Question: I've got a web project using TypeScript that has some reasonably complex requirements for the compiled output files. So for instance, I need all the *.ts files in one directory to compile down to one single .js file, and all the *.ts files in another directory to compile down to a different .js file. (It's more complex than that, but you get the idea.)
I've been able to get this working using the tsc.exe command-line, using input files and what-not, but I'd like to be able to use MSBuild .targets files - among other things, using tsc.exe from the command-line seems to be pretty poorly supported on continuous integration servers, where it can be located who-knows-where, and certainly isn't likely to be in the path.
According to this answer <URL>, it seems like I should be able to do this using custom build targets. So I've created a custom version of Microsoft.TypeScript.targets, and in addition to the default "CompileTypeScript" target, I've created a second one, "PayboardApiV10", so that the relevant part looks like so:
'''
<Target Name="CompileTypeScript" Condition="'$(BuildingProject)' != 'false'">
<Message Text="Compiling TypeScript files normally" Importance="high"/>
<VsTsc
ToolPath="$(TscToolPath)"
ToolExe="$(TscToolExe)"
Configurations="$(TypeScriptBuildConfigurations)"
FullPathsToFiles="@(TypeScriptCompile)"
YieldDuringToolExecution="$(TscYieldDuringToolExecution)"
OutFile="$(TypeScriptOutFile)"
OutDir="$(TypeScriptOutDir)"
>
<Output TaskParameter="GeneratedJavascript" ItemName="GeneratedJavascript" />
</VsTsc>
</Target>
<Target Name="PayboardApiV10" Condition="'$(BuildingProject)' != 'false'">
<Message Text="Compiling TypeScript files for Payboard API v1.0" Importance="high" />
<VsTsc
ToolPath="$(TscToolPath)"
ToolExe="$(TscToolExe)"
Configurations="$(TypeScriptBuildConfigurations)"
FullPathsToFiles="@(TypeScriptCompile)"
YieldDuringToolExecution="$(TscYieldDuringToolExecution)"
OutFile="Payboard.js"
OutDir="$(ProjectDir)api1.0"
>
<Output TaskParameter="GeneratedJavascript" ItemName="GeneratedJavascript" />
</VsTsc>
</Target>
'''
And then I've specified a "CustomTool" in my project configuration for the specific files that I'd like to get picked up by the "PayboardApiV10" build target, like so:

I should note that I have no idea if I'm doing this bit correctly. I can't seem to find any documentation on it, and the only examples I've been able to find are from that <URL>. And more to the point, when I run my builds, the TS files in my project get caught up in the first build target, including the ones for which I've specified "MSBuild:PayboardApiV10" for the custom tool. The "PayboardApiV10" tool never seems to get run, i.e., I never see the message "Compiling TypeScript files for Payboard API v1.0".
So two questions:
(1) Is there a better way to do what I'm trying to do?
(2) If this is generally the right way to do it, any ideas as to what I'm doing wrong?
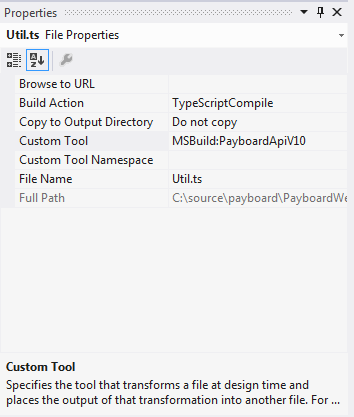
Answer: I ended up asking this same question over on the TypeScript forums (<URL>. The conclusions I drew from the conversation there:
- There isn't a great way to do it now.- The best hacky way to do it now is probably the way that I was doing it, namely, with batch files, post-build events, and checking the compiled files into source. Other folks recommended Grunt, or the ASP.NET MVC bundling mechanism (the latter won't work in my scenario); I've also used the r.js minifier in the past. And these will work; but to reiterate, none of these are really very good solutions.- The best way to do it in the future will be to create "library projects" of TypeScript files, so that all TS files in a given project get compiled together; and then you can reference the library TS projects from your main Web project, and will automatically get the compiled files merged into your main '~/Scripts' folder. But that will require support from the TS team - which Jon Turner basically indicated would be coming, though he didn't say when. (See also <URL>